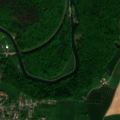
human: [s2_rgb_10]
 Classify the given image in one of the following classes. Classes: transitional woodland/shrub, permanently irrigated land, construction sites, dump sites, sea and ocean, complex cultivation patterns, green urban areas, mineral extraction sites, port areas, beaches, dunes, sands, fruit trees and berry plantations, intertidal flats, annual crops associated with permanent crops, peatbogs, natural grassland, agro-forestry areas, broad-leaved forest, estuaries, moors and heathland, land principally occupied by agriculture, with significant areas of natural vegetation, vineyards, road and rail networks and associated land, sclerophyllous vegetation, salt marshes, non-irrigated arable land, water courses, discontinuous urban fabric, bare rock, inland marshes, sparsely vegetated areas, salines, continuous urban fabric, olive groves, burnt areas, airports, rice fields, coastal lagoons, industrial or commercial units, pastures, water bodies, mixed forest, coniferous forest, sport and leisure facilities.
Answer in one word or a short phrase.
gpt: discontinuous urban fabric, non-irrigated arable land, complex cultivation patterns, land principally occupied by agriculture, with significant areas of natural vegetation, broad-leaved forest